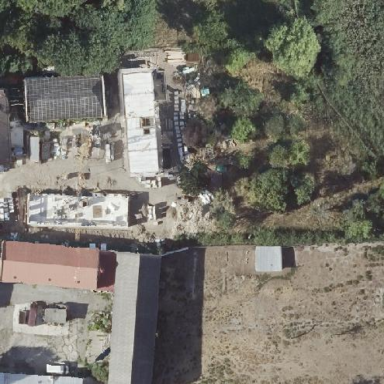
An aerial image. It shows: Kindergarten.